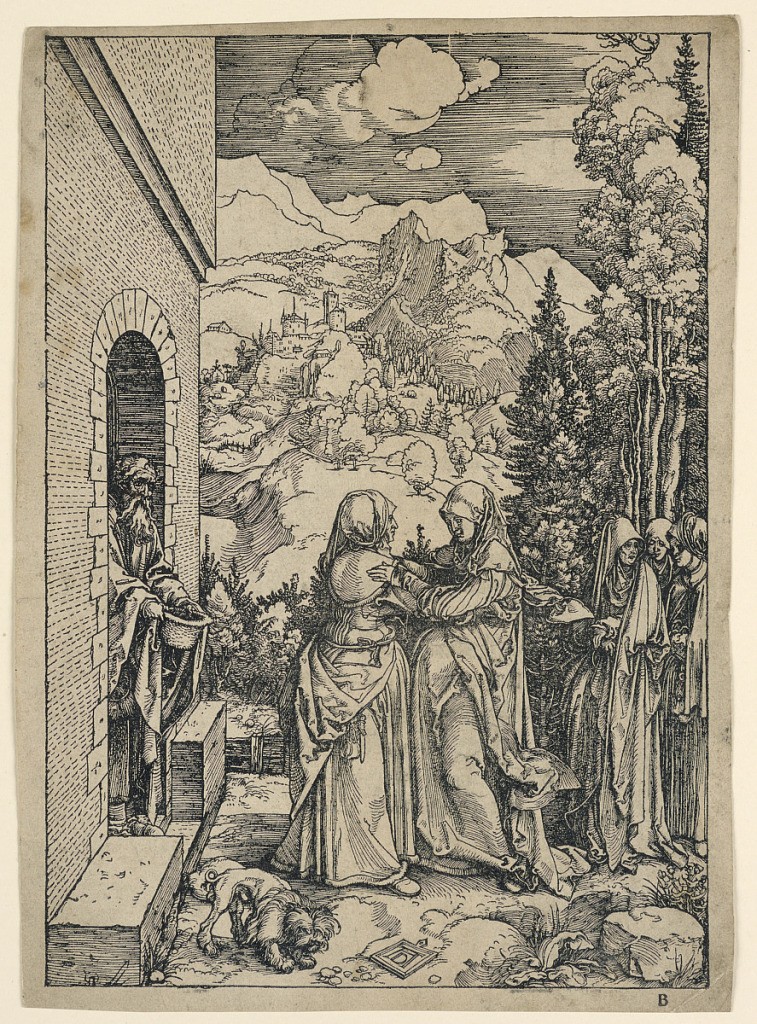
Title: The Visitation, from "The Life of the Virgin"
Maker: Albrecht Dürer, German, 1471–1528
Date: before 1506
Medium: Woodcut on laid paper
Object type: Print
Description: Saints Mary and Elizabeth, center, embrace one another. Mountainous landscape in the background. Monogram of Dürer on tablet, lower center. Initial "B," in margin, lower right. Text on reverse, 26 lines.